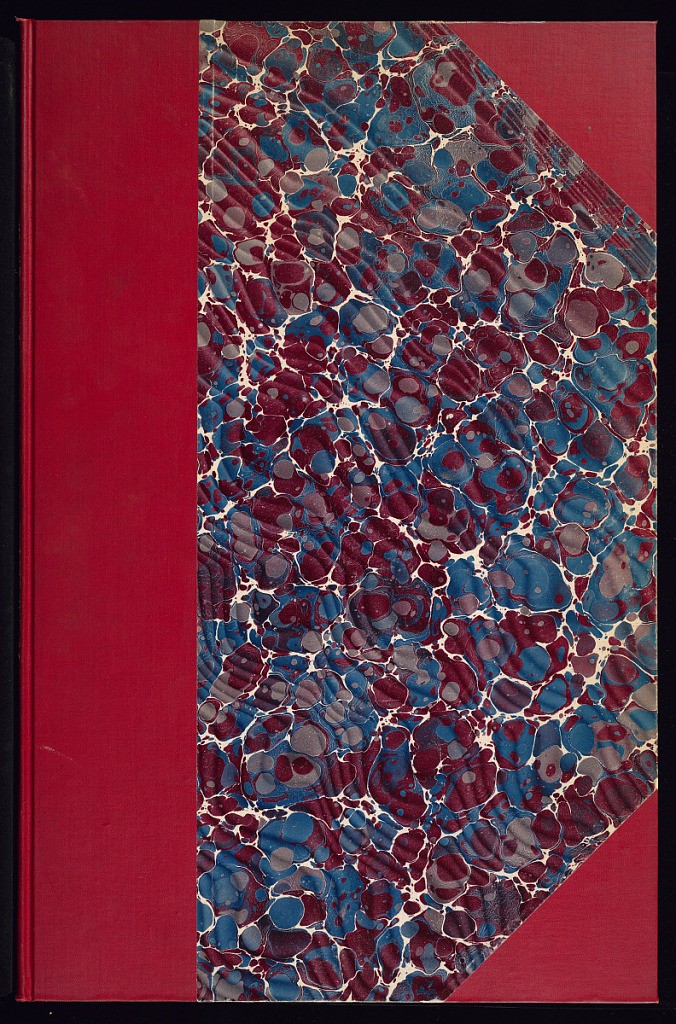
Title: Nouveau Cahier de Serrurerie de Grilles et Balcons a la Moderne
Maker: Jean-Baptiste Fay, French, active 1765 – 1790s
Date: late 18th century
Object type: Album
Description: Album of six plates of designs for wrought iron gates and balustrades by J.B. Fay. The plates are numbered.